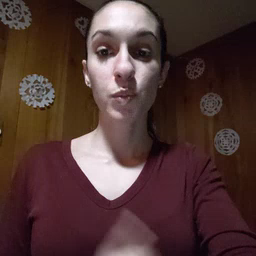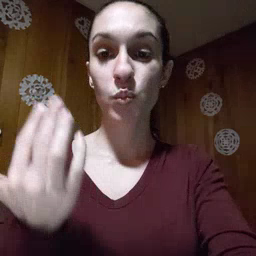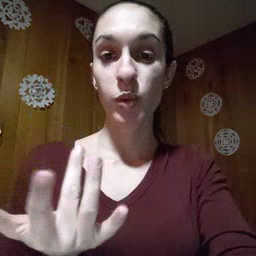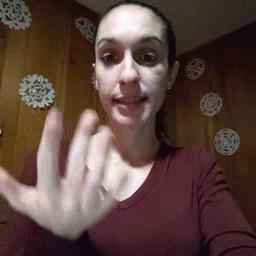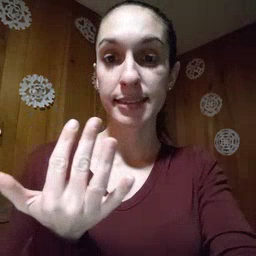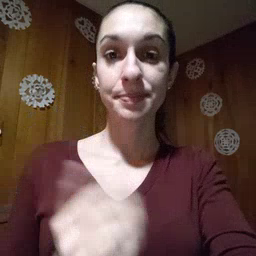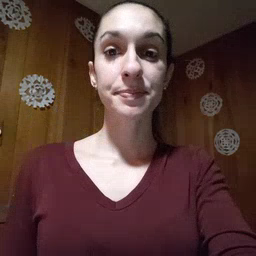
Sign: wait